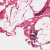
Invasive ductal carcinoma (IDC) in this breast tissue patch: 0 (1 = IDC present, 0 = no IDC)